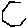
Label: hexagon